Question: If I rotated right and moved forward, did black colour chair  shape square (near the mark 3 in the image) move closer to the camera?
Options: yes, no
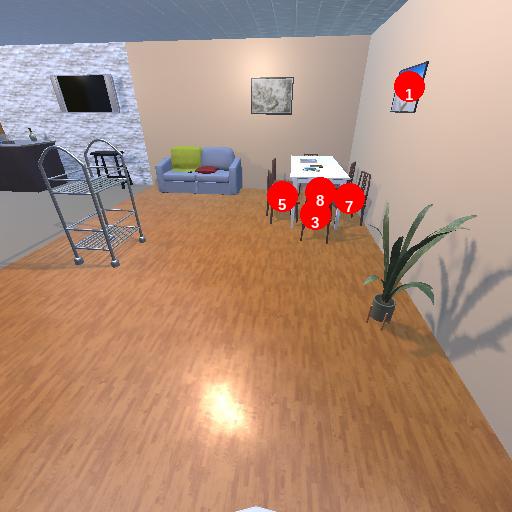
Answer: yes